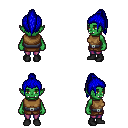
a pixel art fantasy rpg character, female body template, orc, green skin, leather chest armor, magenta pants, blue long topknot hairstyle, black shoes, four views (front, back, left, right), 2x2 character sprite sheet, small pixel art, hard edges, no anti-aliasing